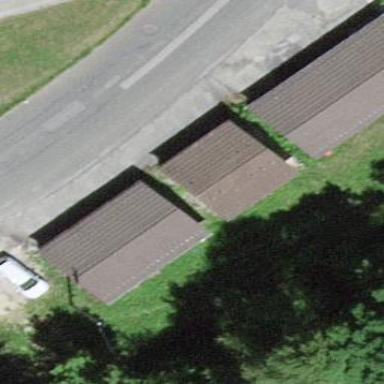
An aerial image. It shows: Parking area with garage boxes.